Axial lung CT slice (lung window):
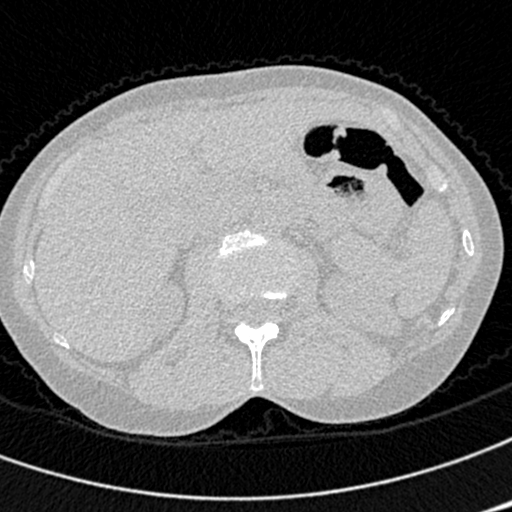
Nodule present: no